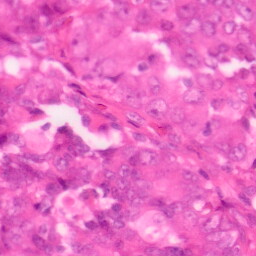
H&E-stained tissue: Colon